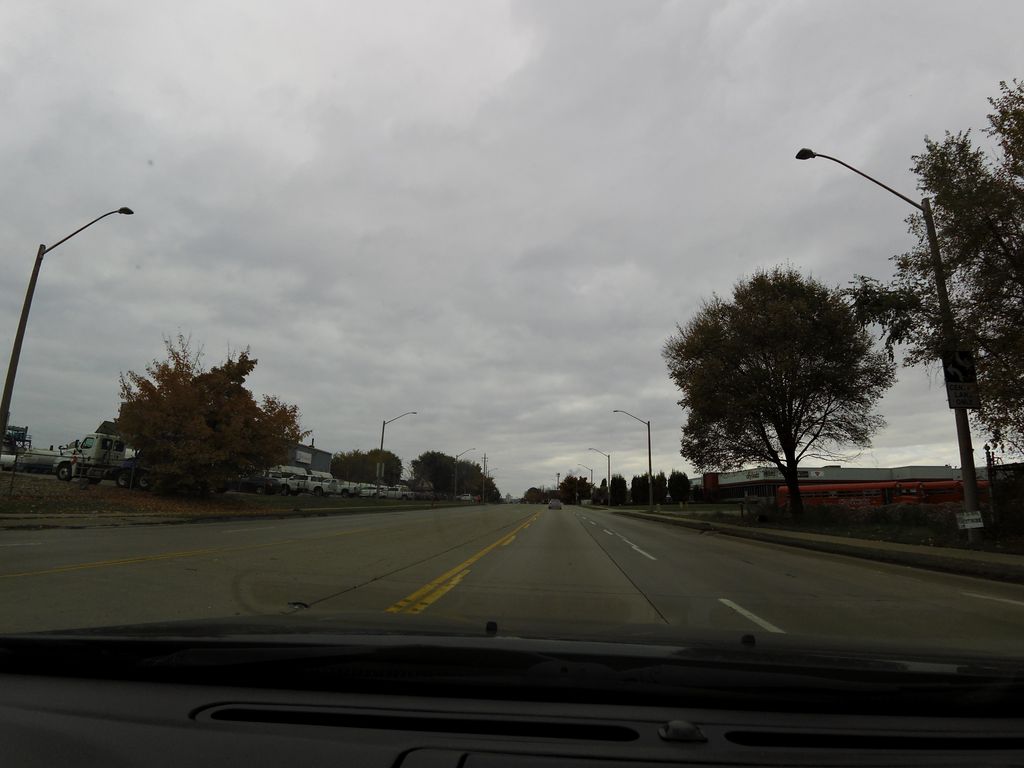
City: hamilton